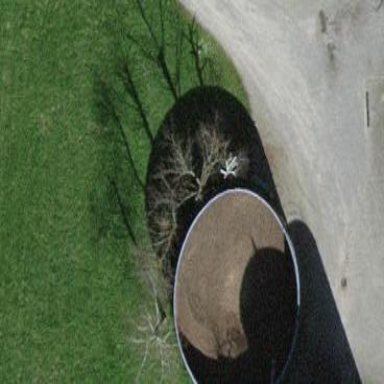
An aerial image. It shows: Storage tank with man-made structure.